Question: Ok, I've done three Ad Hoc distributions and each one has had its own problems in one way or the other, but this one has me completely perplexed. I've set everything up like I normally do, but after distributing the dreaded "Entitlements are invalid" error appears after attempting to install.
I'm using iOS4.3 and Xcode 4 GM 2.
I have Entitlements set up as follows:

(Source view):
'''
<?xml version="1.0" encoding="UTF-8"?>
<!DOCTYPE plist PUBLIC "-//Apple//DTD PLIST 1.0//EN" "http://www.apple.com/DTDs/PropertyList-1.0.dtd">
<plist version="1.0">
<dict>
<key>get-task-allow</key>
<false/>
<key>application-identifier</key>
<string>$(AppIdentifierPrefix)$(CFBundleIdentifier)</string>
<key>keychain-access-groups</key>
<array>
<string>$(AppIdentifierPrefix)$(CFBundleIdentifier)</string>
</array>
</dict>
</plist>
'''
Same as every Entitlement I've ever used. Confirmed that the Build has Code Signing Entitlements set to Entitlements.plist.
Get no error during "Archive" and no error generating the .ipa. Only on installation.
At a lose, any help would be appreciated.
Additional Note:
I tried setting the "application-identifier" and "keychain-access-groups" explicitly as mentioned in <URL>, but it did not solve the issue.
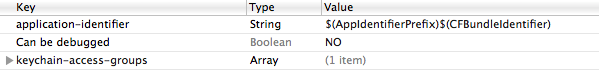
Answer: If you're using another configuration than Release, you need to review your Archive-Scheme and change it to your new Build Configuration.